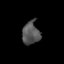
Tissue: prostate
Cell type: T cells
Senescence score: 0.3431
Nuclear area (px): 386
Mean DAPI intensity: 85.36